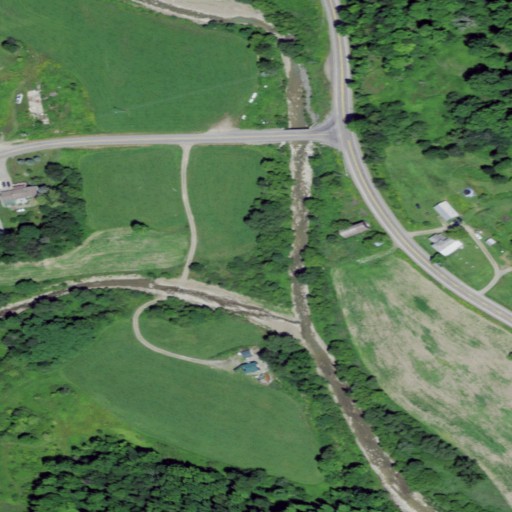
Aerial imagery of valley in New York named Squab Hollow containing pasture, deciduous forest, low intensity development, mixed forest, grassland, open development, and medium intensity development